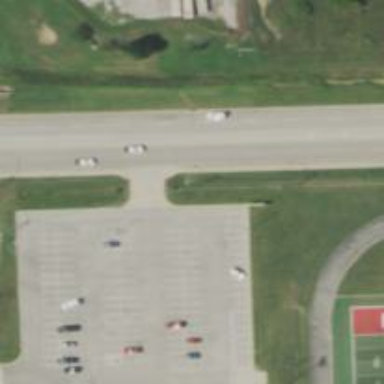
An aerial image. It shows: Parking area with asphalt surface.